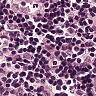
Metastatic tissue present: no